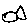
Label: fish